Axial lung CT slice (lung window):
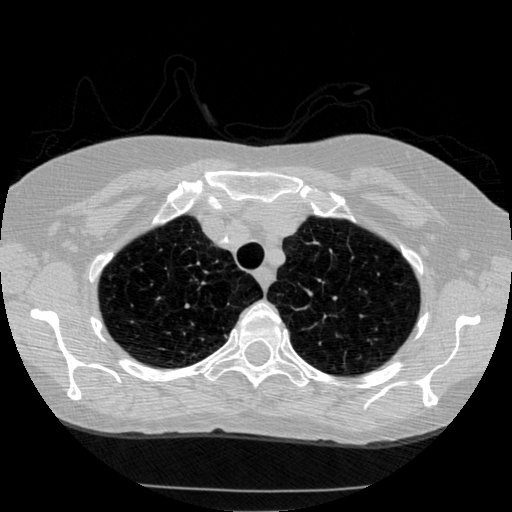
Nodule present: no